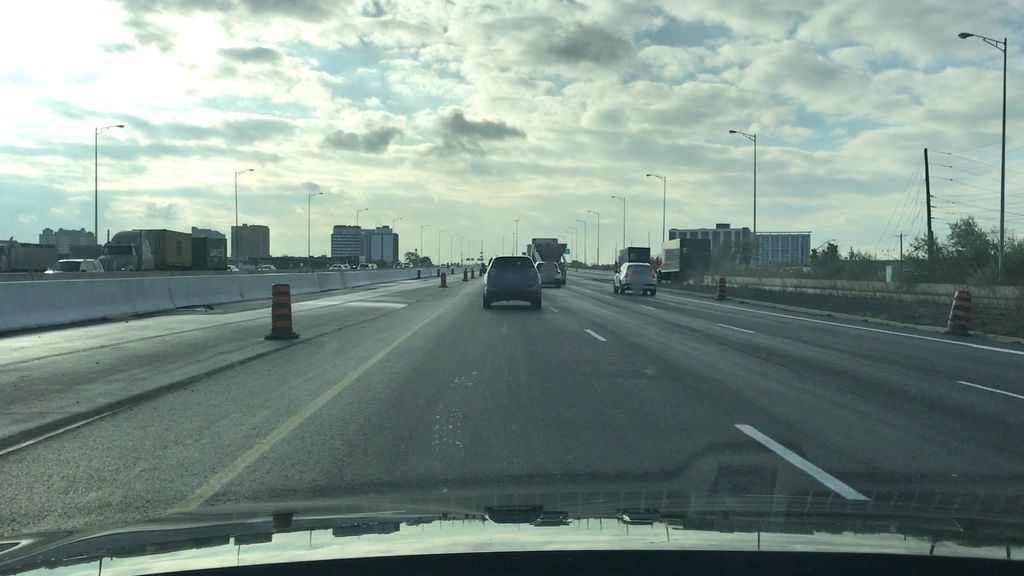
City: toronto